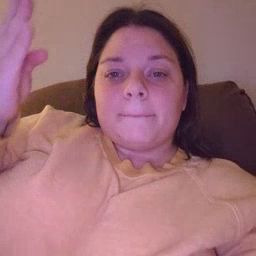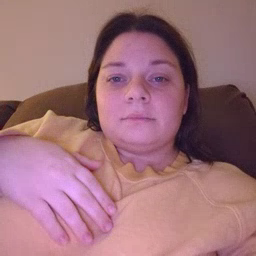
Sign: open